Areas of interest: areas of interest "Meizhou Shanyi Motor Vehicle Inspection Limited Company"
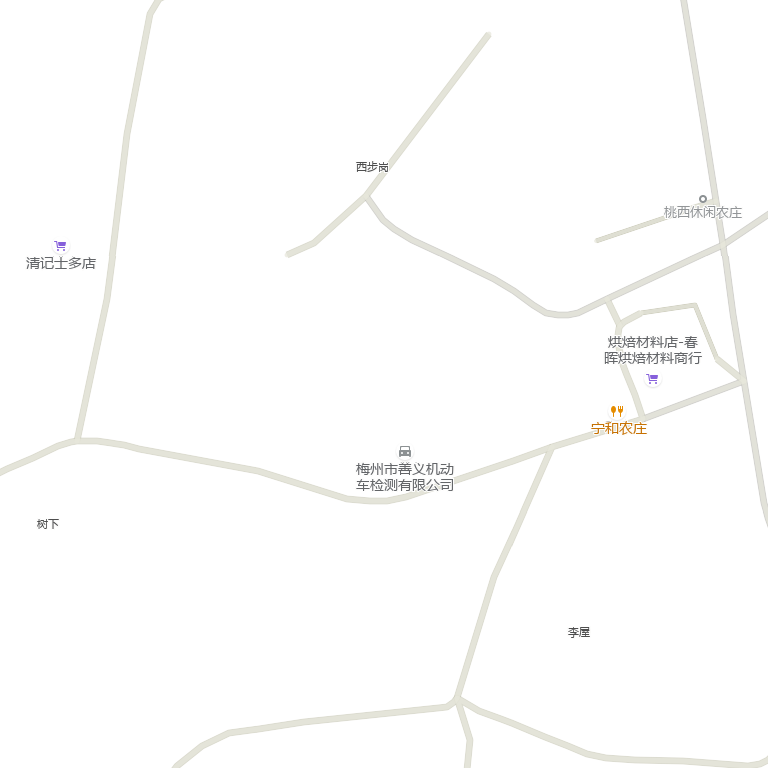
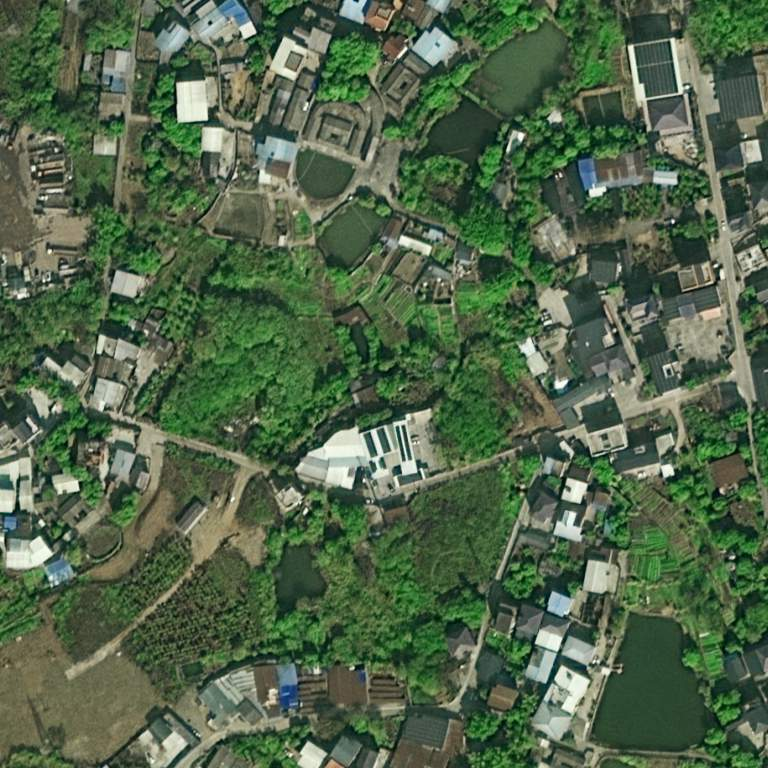